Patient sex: M
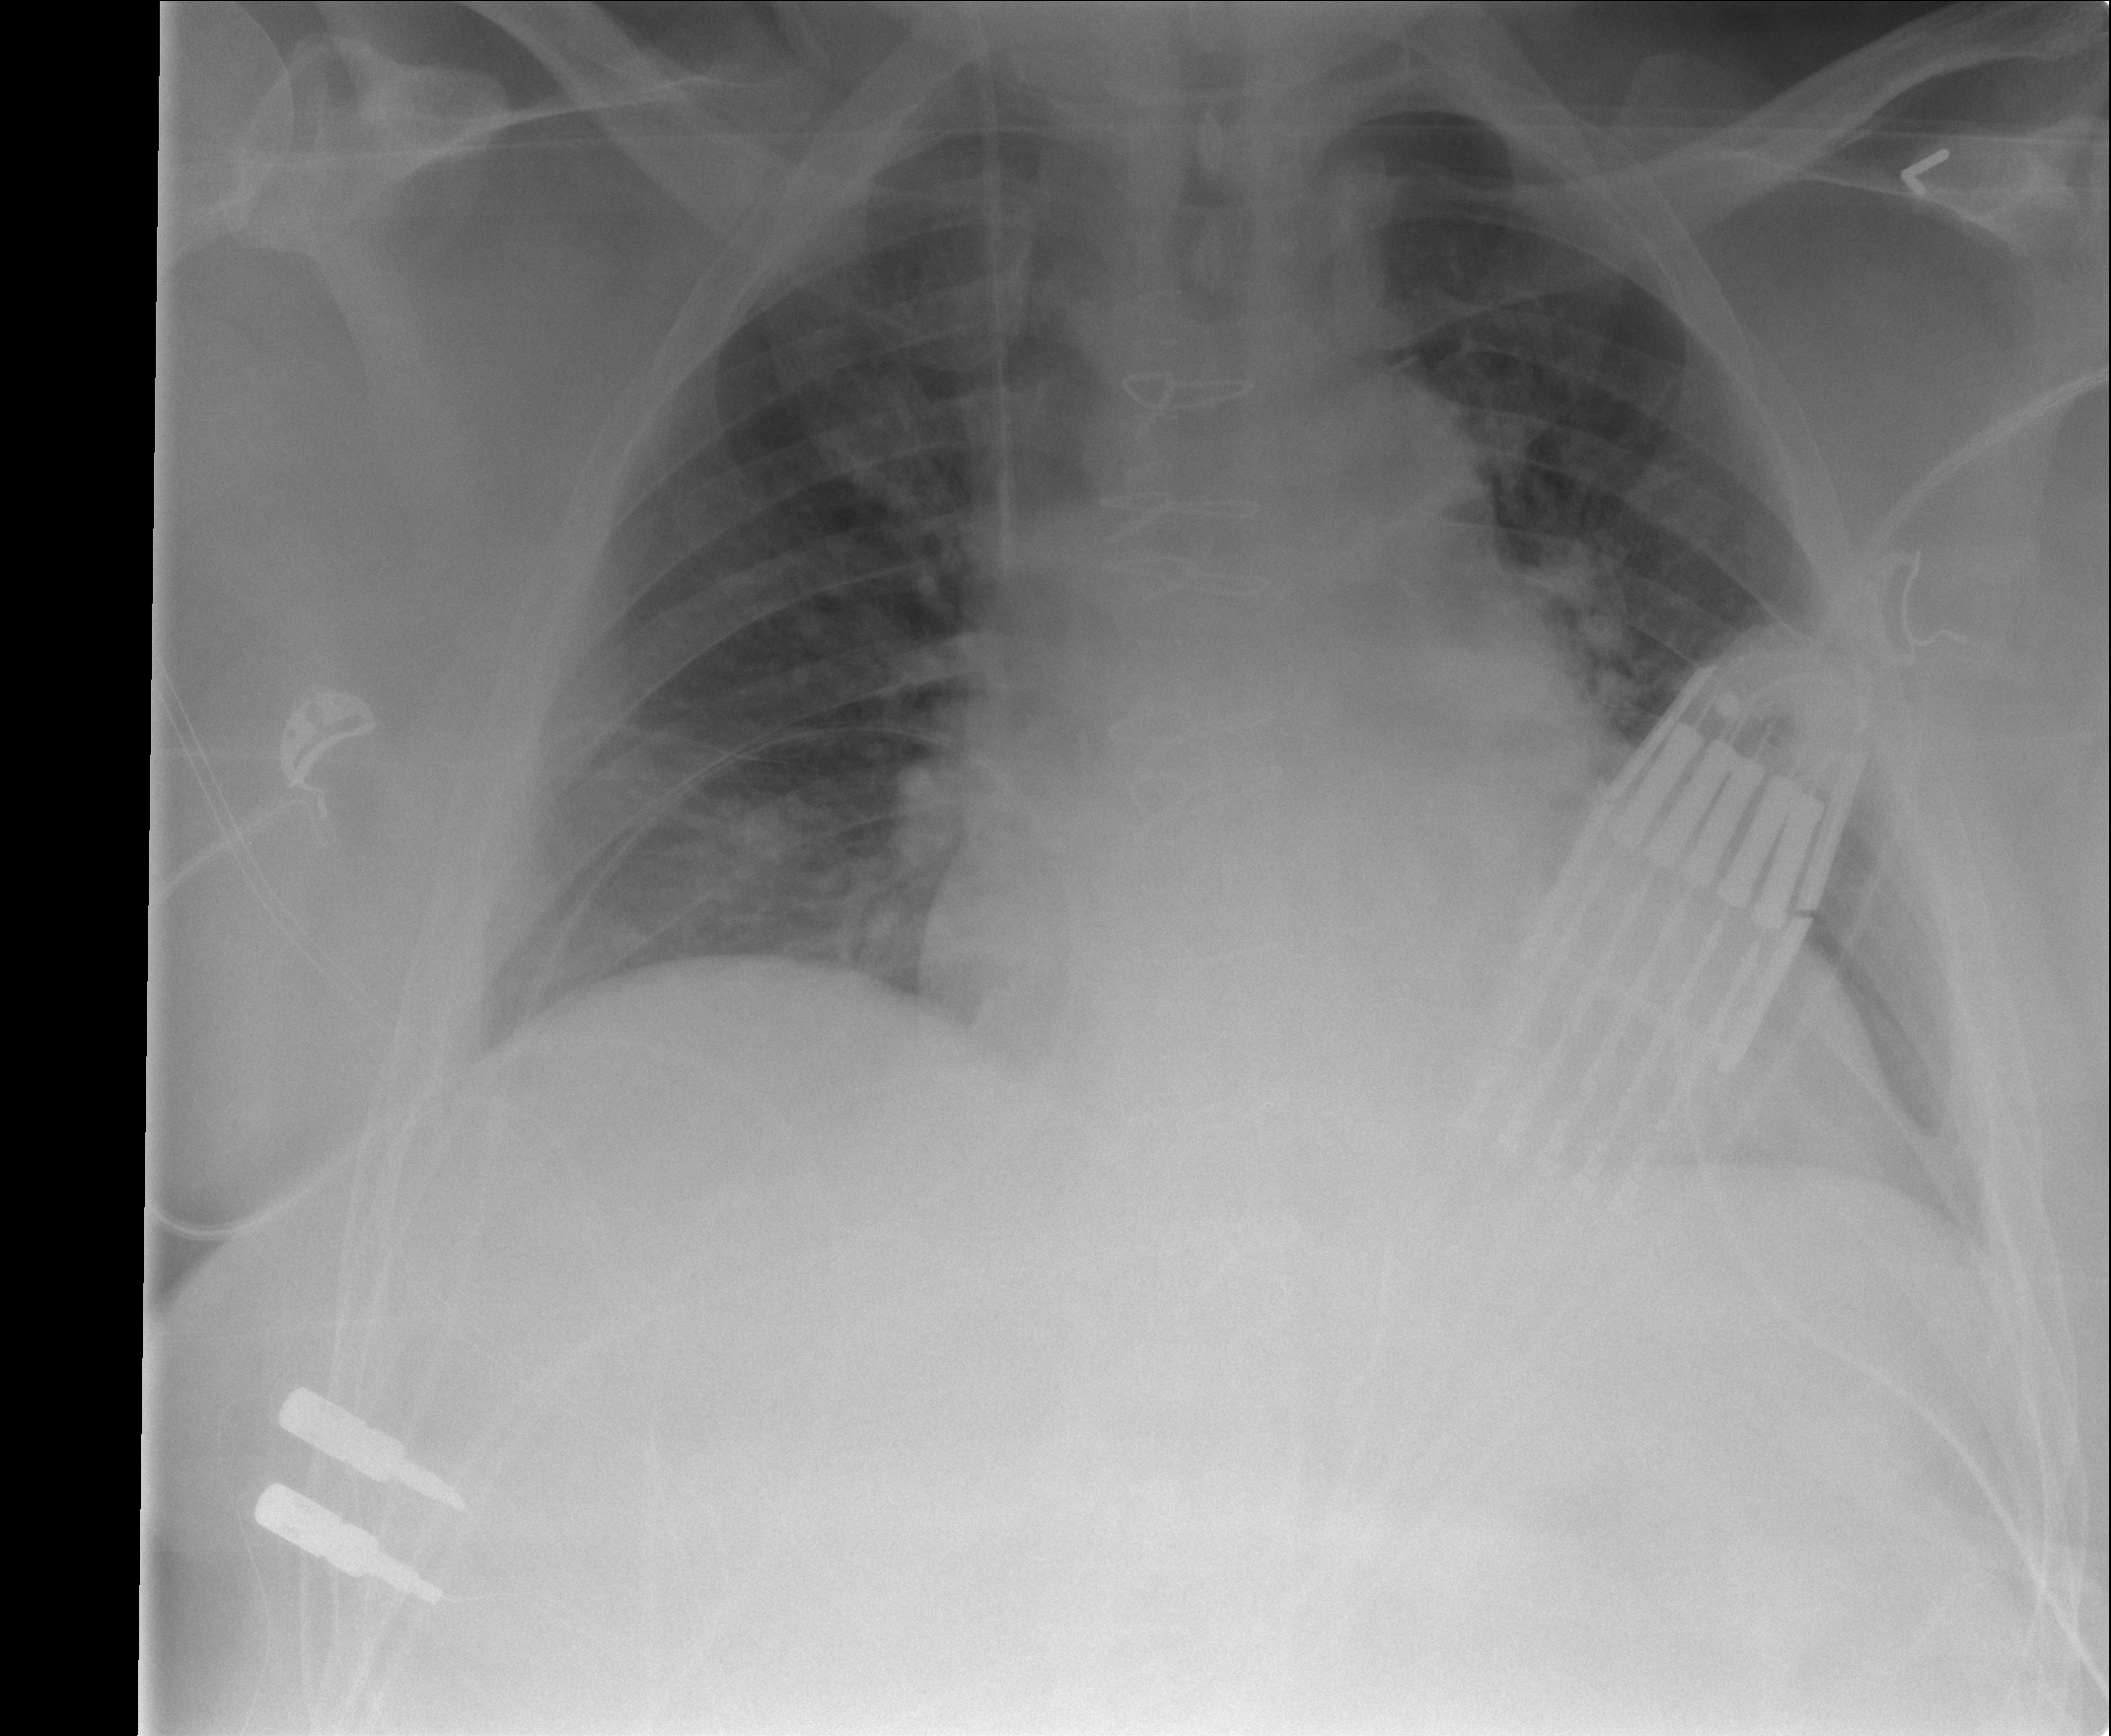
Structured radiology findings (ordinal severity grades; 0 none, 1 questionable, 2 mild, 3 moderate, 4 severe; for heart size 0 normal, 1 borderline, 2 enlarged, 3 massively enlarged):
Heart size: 2
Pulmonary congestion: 2
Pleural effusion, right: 0
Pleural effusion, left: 2
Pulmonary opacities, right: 0
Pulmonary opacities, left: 0
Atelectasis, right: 0
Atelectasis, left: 2